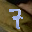
Label: 7